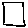
Label: square